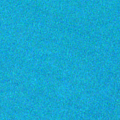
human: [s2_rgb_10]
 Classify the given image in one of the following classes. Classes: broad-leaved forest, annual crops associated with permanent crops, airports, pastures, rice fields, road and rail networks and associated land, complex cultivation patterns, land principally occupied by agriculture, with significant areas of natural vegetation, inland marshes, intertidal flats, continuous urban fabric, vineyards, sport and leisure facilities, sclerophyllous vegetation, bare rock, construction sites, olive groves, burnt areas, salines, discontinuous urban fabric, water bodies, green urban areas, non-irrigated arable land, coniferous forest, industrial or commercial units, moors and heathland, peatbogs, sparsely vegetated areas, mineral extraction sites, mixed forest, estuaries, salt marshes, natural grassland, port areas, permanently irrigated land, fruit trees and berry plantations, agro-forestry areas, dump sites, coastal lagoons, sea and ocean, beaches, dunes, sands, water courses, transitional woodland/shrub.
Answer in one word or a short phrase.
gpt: sea and ocean